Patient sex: F
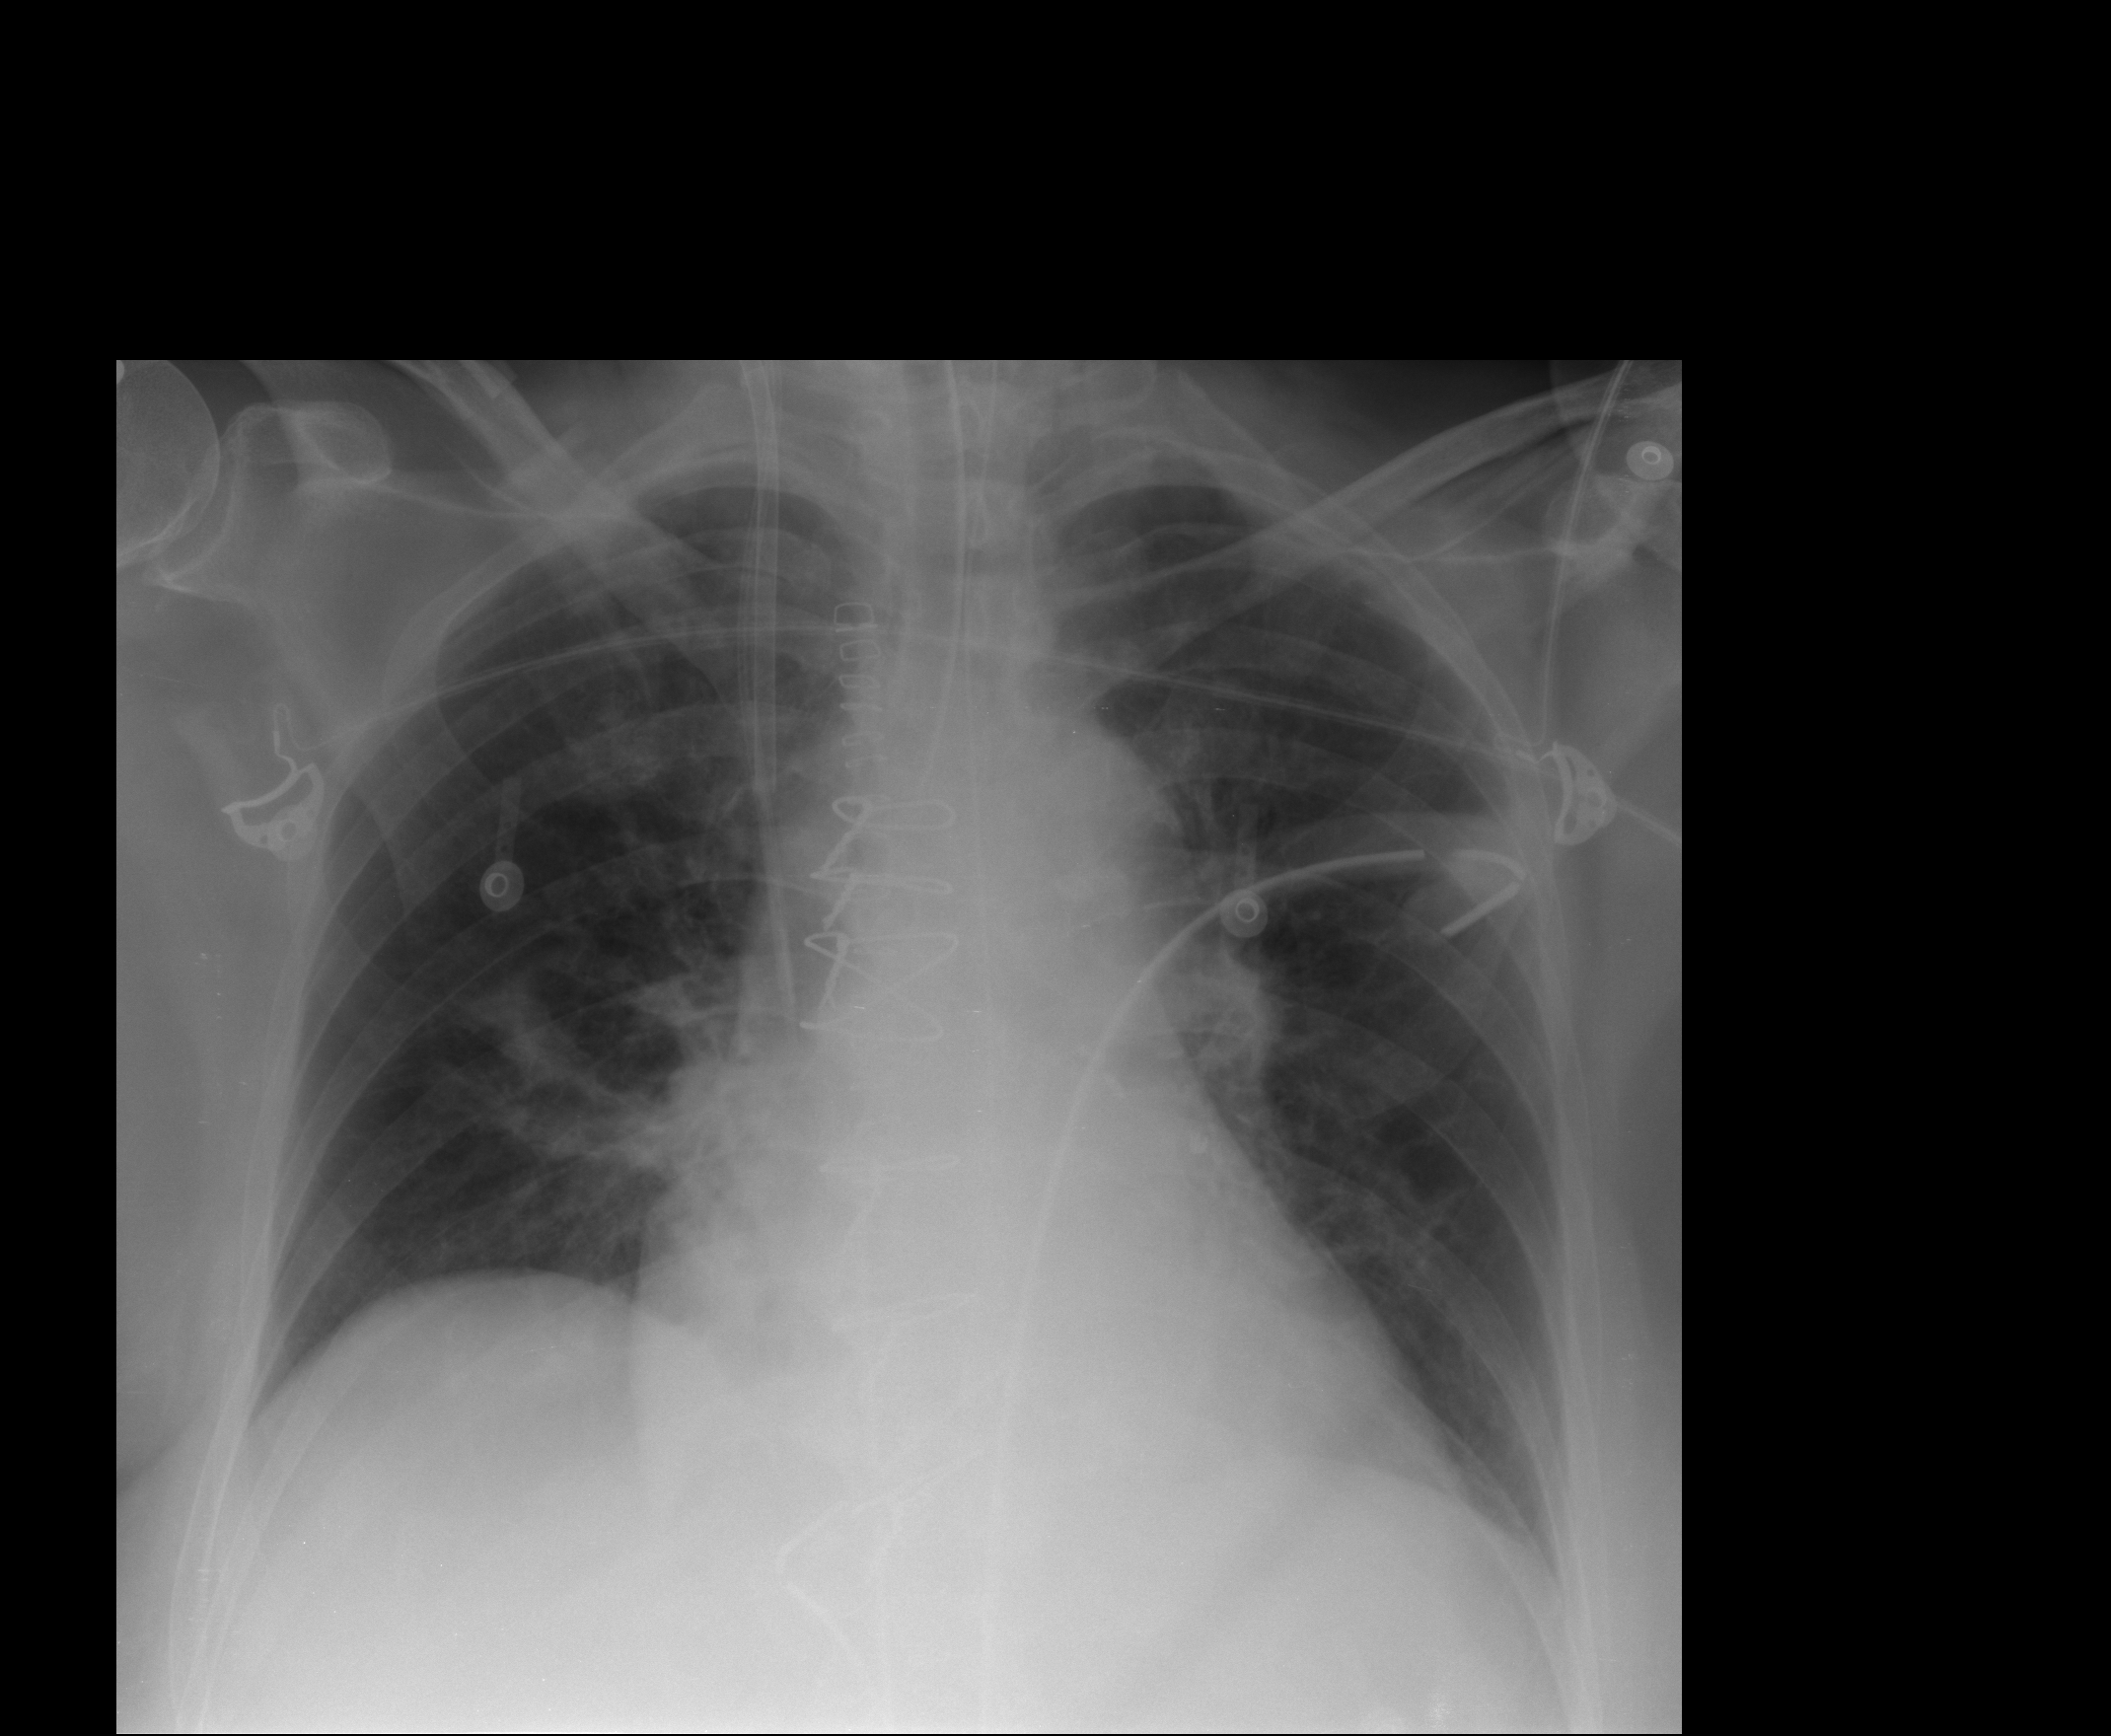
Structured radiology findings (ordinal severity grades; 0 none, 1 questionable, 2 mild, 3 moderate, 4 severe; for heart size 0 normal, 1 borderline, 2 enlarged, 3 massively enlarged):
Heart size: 2
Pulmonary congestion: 1
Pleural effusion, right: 0
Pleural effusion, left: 0
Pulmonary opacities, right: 0
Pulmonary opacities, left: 0
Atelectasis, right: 1
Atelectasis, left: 1